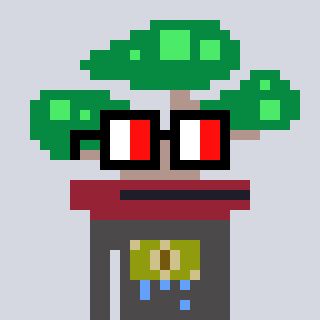
a pixel art character with square glasses with black frames and red eyes, a bonsai-shaped head and a grayscale-colored body on a cool background